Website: lowes
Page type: cart
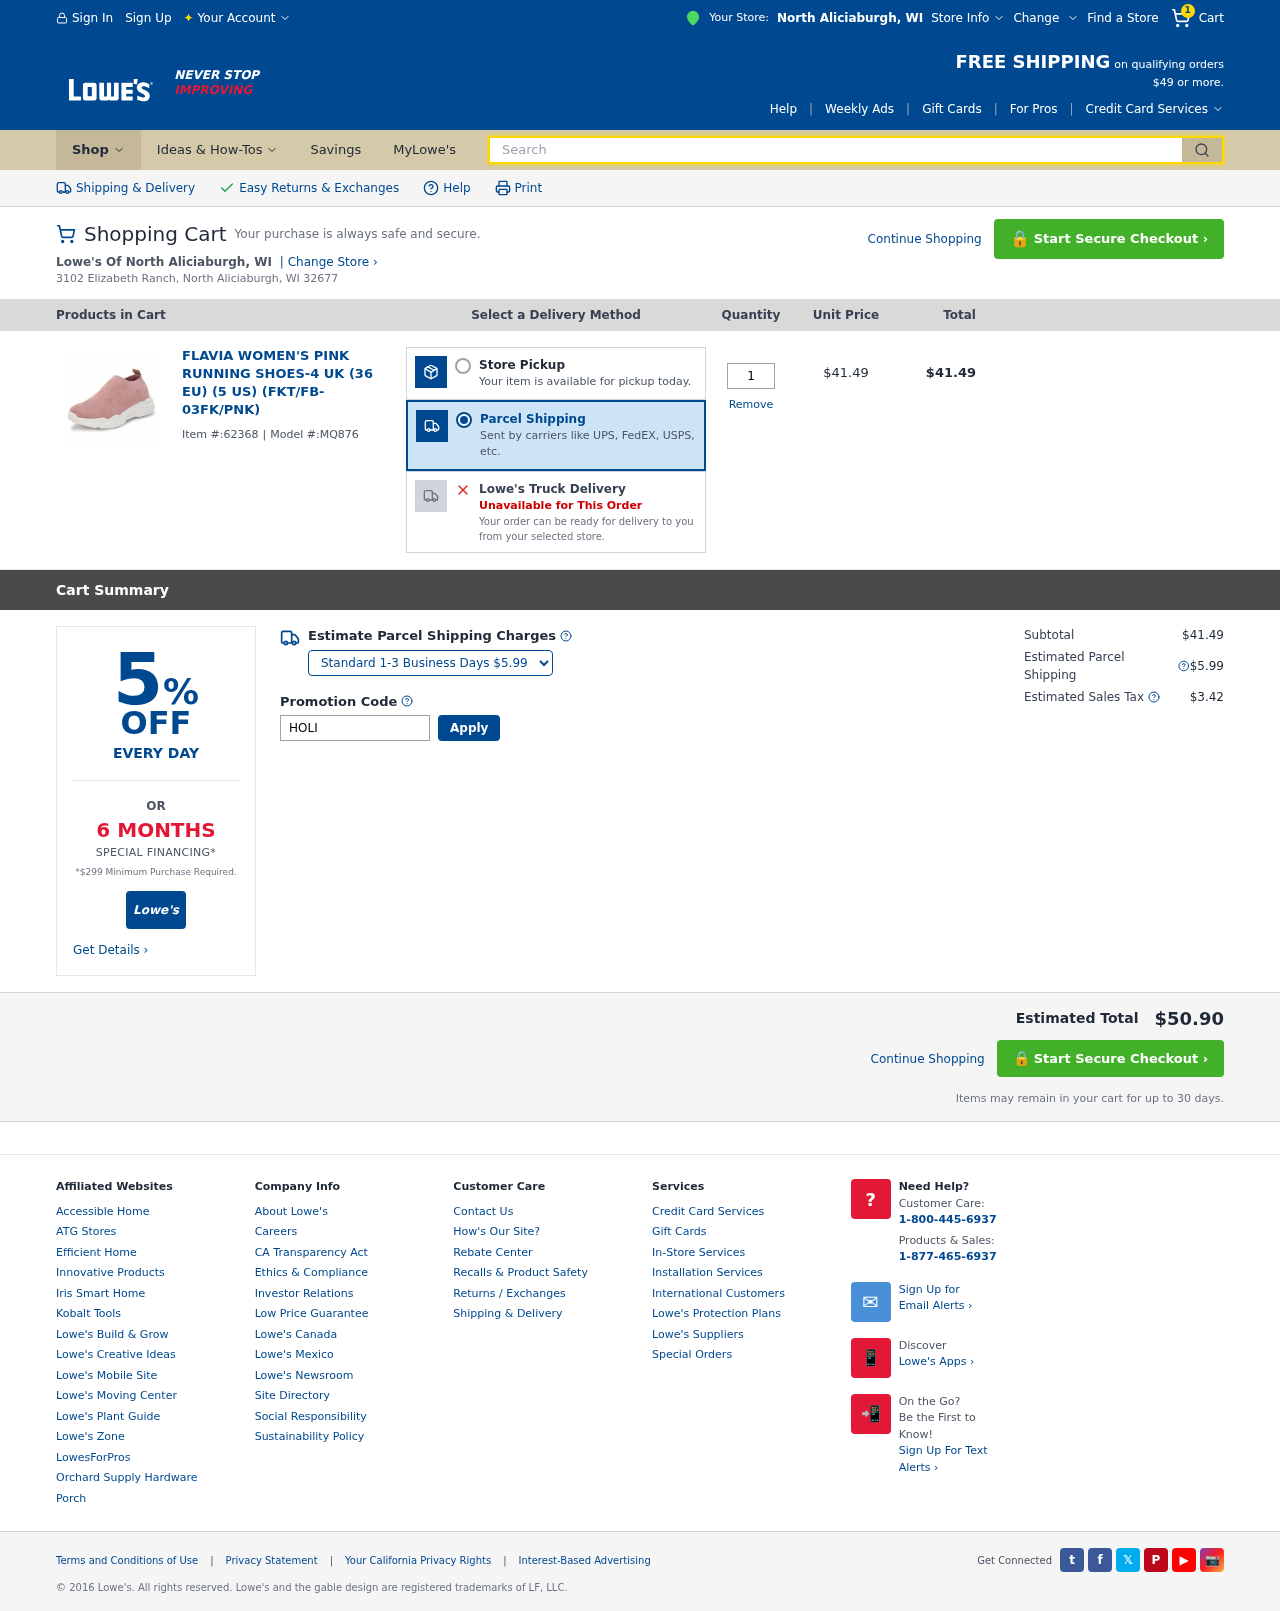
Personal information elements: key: PII_CITY
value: North Aliciaburgh
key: PII_STATE_ABBR
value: WI
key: PII_STREET
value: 3102 Elizabeth Ranch
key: PII_CITY_STATE_ZIP
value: North Aliciaburgh, WI 32677
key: PII_PROMO_CODE
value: HOLIDAY28
Product elements: key: PRODUCT1_NAME
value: Flavia Women's Pink Running Shoes-4 UK (36 EU) (5 US) (FKT/FB-03FK/PNK)
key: PRODUCT1_PRICE
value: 41.49
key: PRODUCT1_QUANTITY
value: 1
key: PRODUCT1_ITEM_ID
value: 62368
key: PRODUCT1_MODEL_ID
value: MQ876
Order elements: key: ORDER_NUM_ITEMS
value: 1
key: ORDER_ITEM_TOTAL
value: $41.49
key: ORDER_SUBTOTAL
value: $41.49
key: ORDER_SHIPPING_COST
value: $5.99
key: ORDER_TAX
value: $3.42
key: ORDER_TOTAL
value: $50.90
Search elements: key: HEADER_SEARCH
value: Search